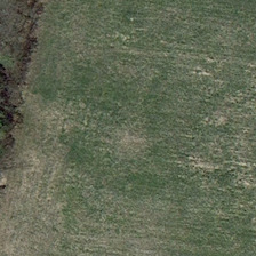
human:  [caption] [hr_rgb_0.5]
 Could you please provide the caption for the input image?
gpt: Trees are planted on the edge of the meadow.

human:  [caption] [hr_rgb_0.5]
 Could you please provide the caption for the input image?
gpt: Some trees are planted on the edge of the grass.

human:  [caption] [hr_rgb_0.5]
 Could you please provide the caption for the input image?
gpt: this meadow is a little bald with several trees stands on its edge .

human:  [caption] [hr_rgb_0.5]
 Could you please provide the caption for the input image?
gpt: a meadow which is near a forest is barren .

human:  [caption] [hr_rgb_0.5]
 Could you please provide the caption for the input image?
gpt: Some trees are planted on the edge of a lawn.